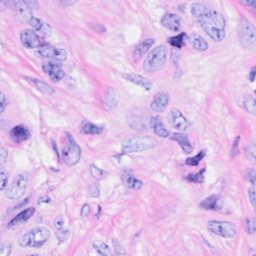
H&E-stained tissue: Breast